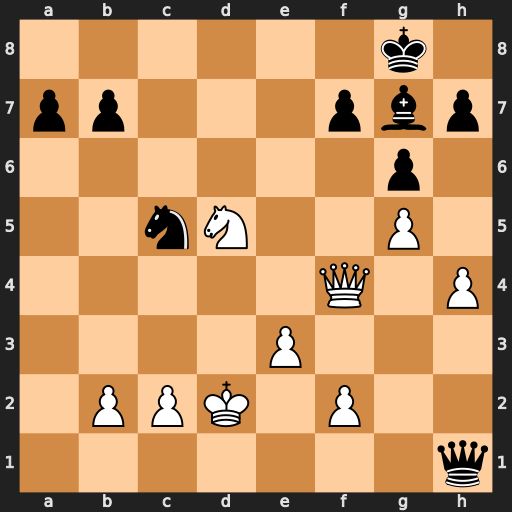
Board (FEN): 6k1/pp3pbp/6p1/2nN2P1/5Q1P/4P3/1PPK1P2/7q
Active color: w
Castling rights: -
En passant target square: -
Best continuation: Qb8+ Bf8 Ne7+ Kg7 Qe5+ f6 Qxf6#